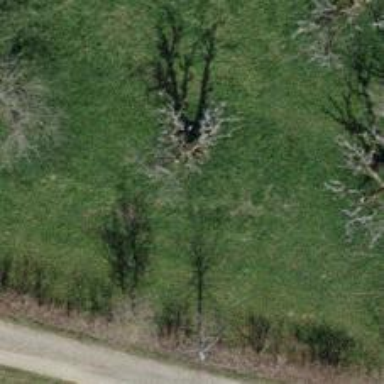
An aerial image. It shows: Broadleaved tree in natural setting.